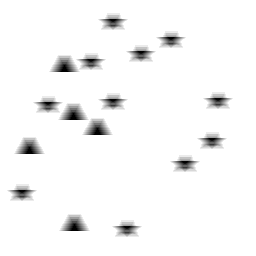
Squares: 0
Triangles: 5
Stars: 11
Total shapes: 16